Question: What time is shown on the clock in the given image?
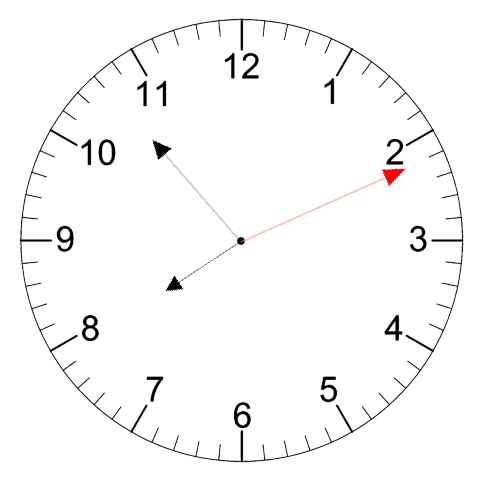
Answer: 07:53:11